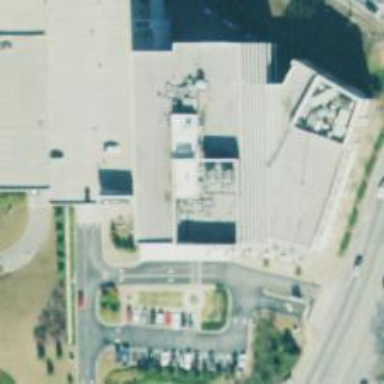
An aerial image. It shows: Healthcare clinic is depicted in the image.